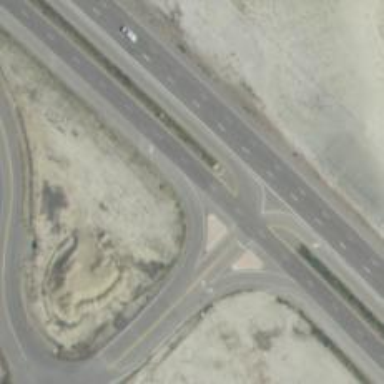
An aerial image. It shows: Trunk link road with asphalt surface.